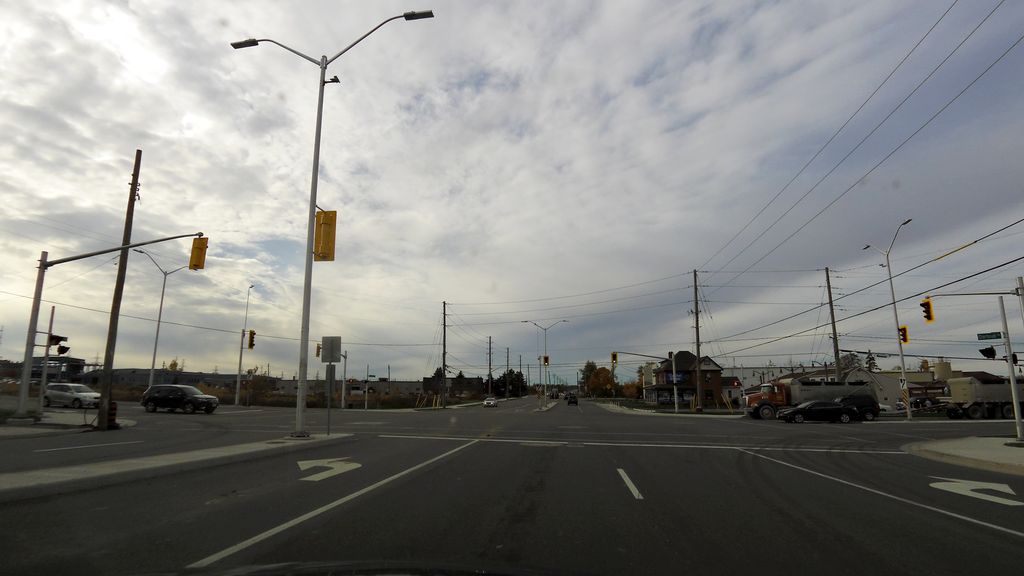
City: hamilton